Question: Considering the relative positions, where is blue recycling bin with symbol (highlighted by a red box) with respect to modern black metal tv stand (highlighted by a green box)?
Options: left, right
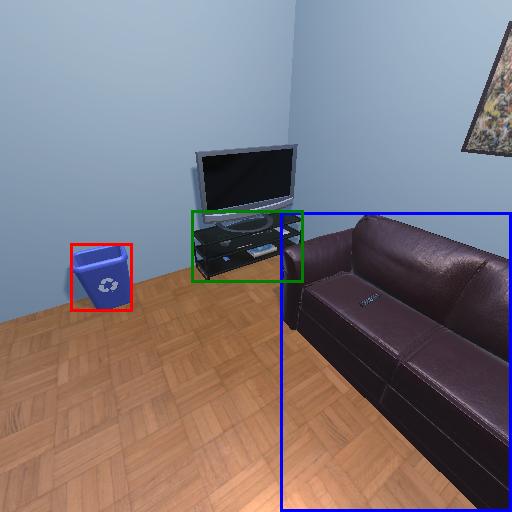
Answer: left